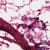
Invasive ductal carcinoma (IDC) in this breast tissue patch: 1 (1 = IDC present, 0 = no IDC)